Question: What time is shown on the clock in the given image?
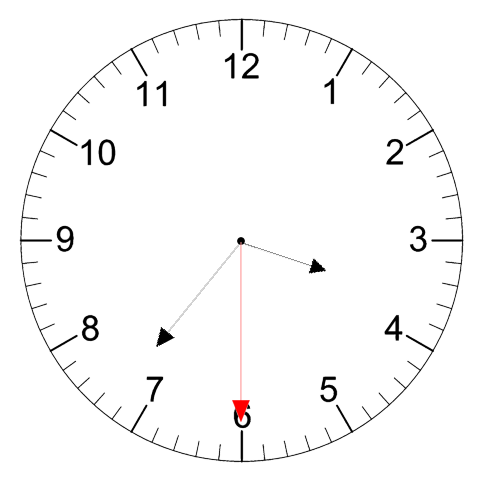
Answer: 03:36:30